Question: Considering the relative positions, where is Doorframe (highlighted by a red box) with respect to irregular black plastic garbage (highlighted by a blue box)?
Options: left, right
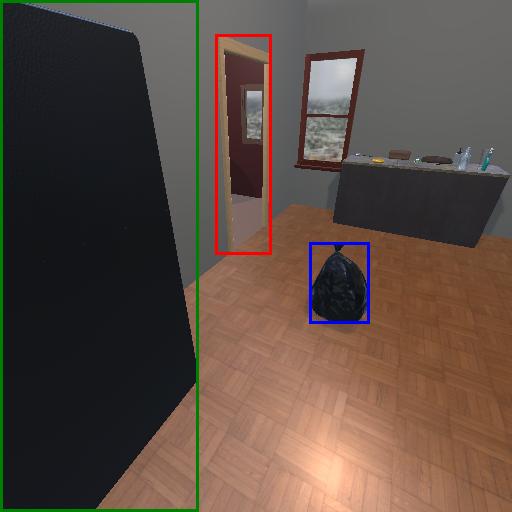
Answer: left